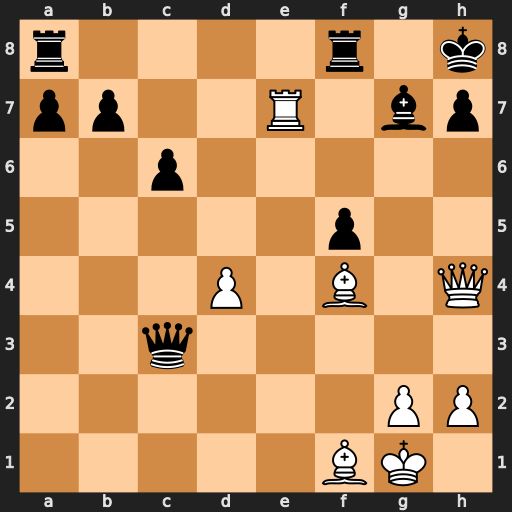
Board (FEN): r4r1k/pp2R1bp/2p5/5p2/3P1B1Q/2q5/6PP/5BK1
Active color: w
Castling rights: -
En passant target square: -
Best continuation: Be5 Rg8 Qh6 Qxd4+ Bxd4 Bxd4+ Kh1